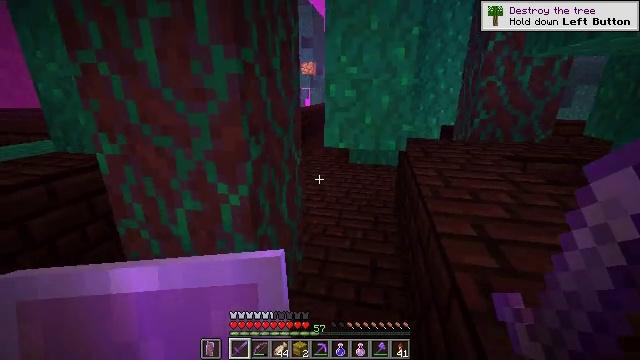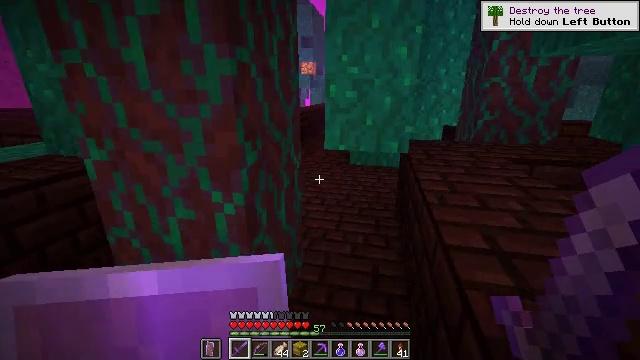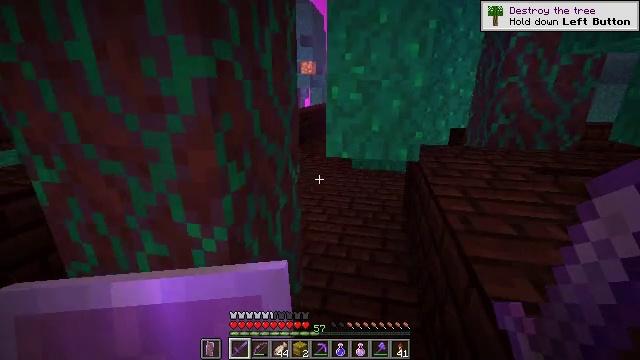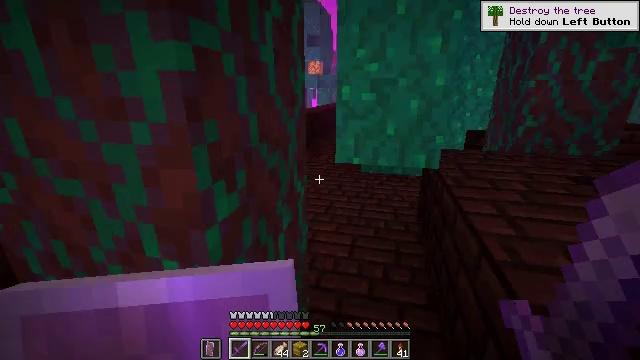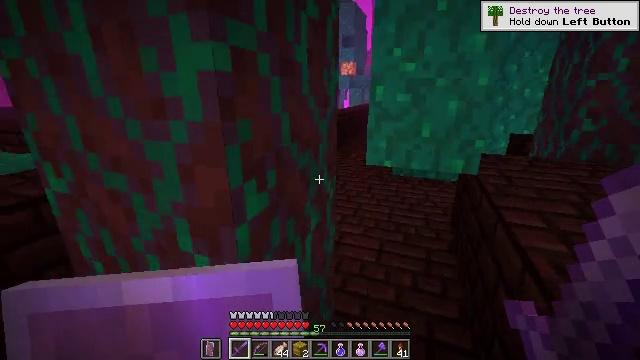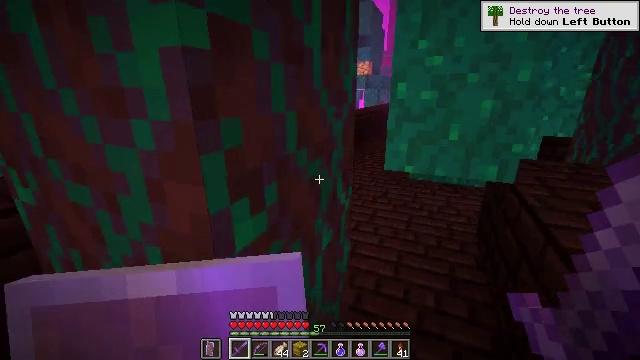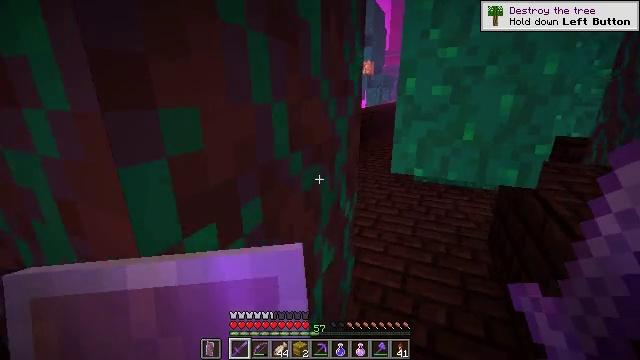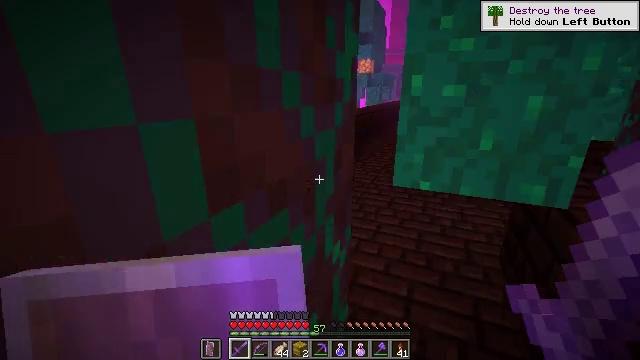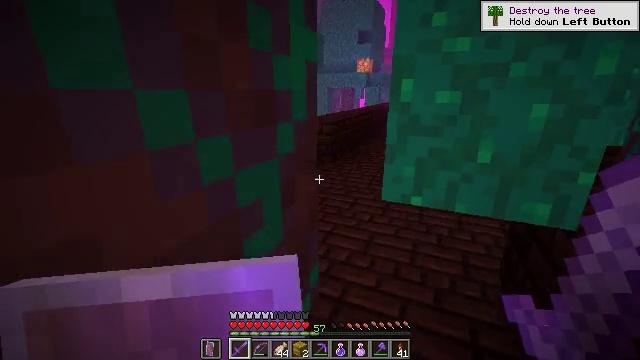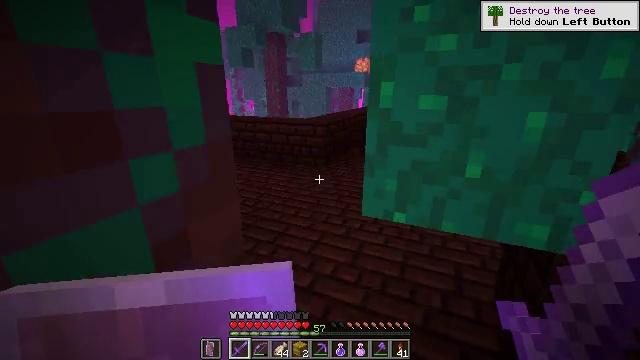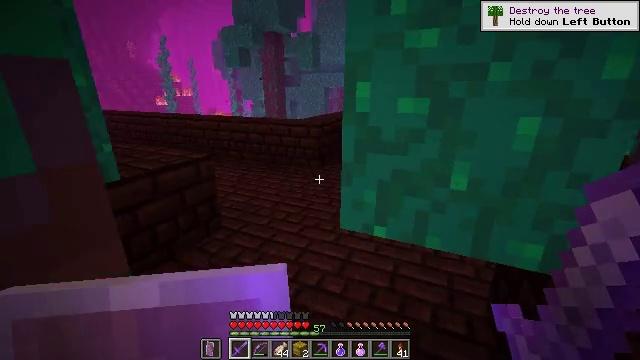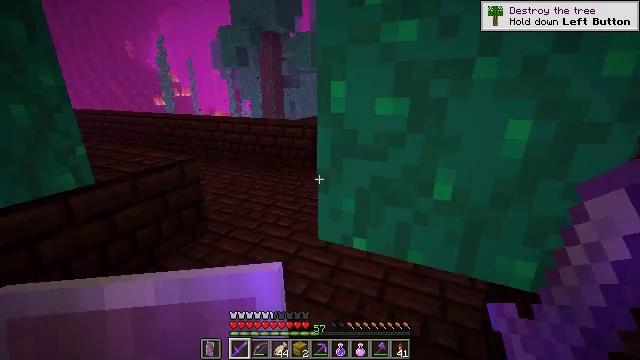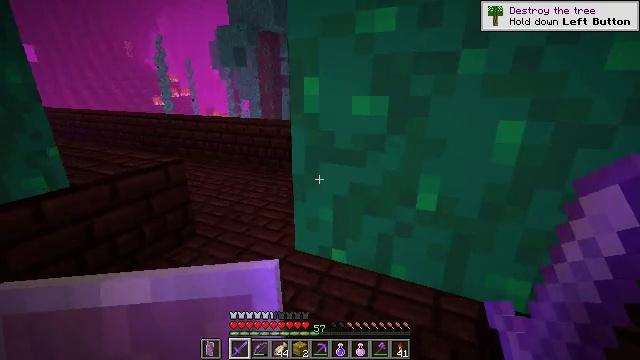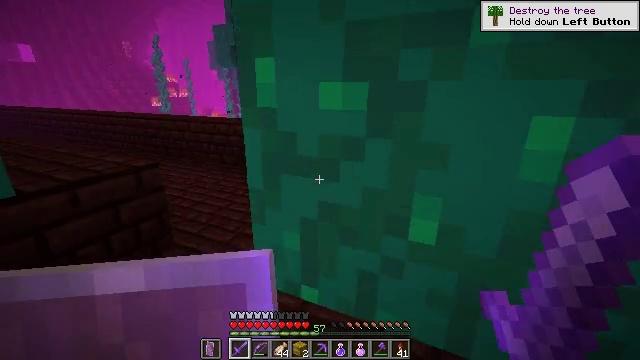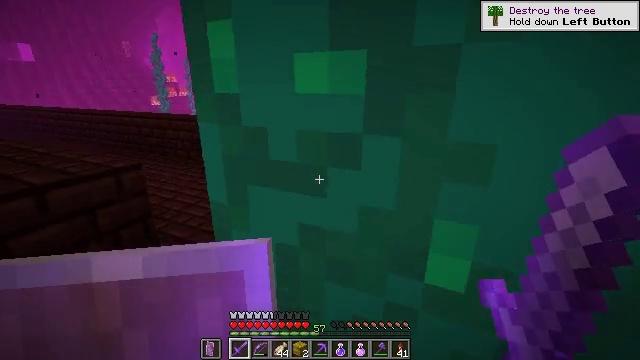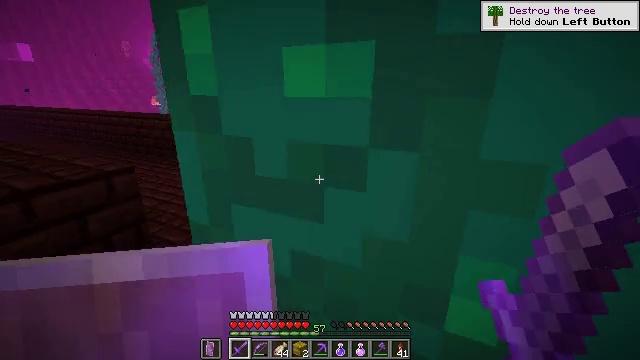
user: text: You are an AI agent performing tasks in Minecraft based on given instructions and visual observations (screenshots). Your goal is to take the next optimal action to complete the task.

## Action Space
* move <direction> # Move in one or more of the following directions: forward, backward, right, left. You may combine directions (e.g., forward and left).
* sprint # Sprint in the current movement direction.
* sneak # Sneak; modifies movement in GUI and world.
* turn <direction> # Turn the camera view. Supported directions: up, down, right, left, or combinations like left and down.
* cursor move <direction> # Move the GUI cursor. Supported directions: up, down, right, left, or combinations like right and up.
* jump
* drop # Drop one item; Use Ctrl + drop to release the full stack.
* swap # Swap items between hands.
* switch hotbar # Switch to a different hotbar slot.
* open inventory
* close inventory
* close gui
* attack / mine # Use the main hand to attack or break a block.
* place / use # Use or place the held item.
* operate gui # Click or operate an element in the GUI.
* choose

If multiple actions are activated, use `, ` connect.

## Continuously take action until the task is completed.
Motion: motion action
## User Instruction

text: Collect warped wart block.
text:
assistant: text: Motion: move forward
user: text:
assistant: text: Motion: move forward
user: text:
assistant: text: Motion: move forward, turn left
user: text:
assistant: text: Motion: move forward, turn left
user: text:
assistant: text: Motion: move forward, turn left
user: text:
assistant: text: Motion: move forward
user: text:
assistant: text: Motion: move forward
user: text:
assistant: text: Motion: move forward and move right
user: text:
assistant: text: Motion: move forward and move right
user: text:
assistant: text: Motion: move forward and move right
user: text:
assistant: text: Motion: move forward and move right
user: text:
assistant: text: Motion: move forward
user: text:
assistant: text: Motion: move forward
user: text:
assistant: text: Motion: move forward
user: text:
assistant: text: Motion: move forward
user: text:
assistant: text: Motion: move forward and move left
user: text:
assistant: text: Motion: move forward and move left
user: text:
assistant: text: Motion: move forward and move left, turn right
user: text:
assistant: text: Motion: move forward and move left, turn right
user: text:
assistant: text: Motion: move forward and move left, turn right
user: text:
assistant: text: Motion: move forward and move left, turn right
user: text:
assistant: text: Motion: move forward and move left
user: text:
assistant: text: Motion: move forward and move left
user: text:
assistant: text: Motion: move forward and move left
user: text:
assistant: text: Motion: no_op
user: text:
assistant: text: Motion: no_op
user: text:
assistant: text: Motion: no_op
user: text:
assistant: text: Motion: no_op
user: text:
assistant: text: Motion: no_op
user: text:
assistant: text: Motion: move forward